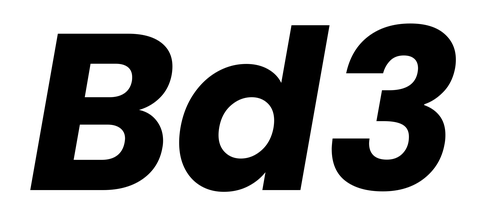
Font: Poppins-BoldItalic